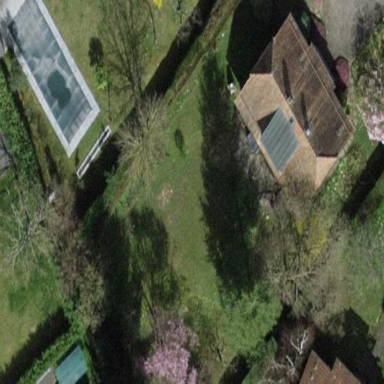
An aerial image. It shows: Garden enclosed by fence.